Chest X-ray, PA view. Patient: 16 years old, sex M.
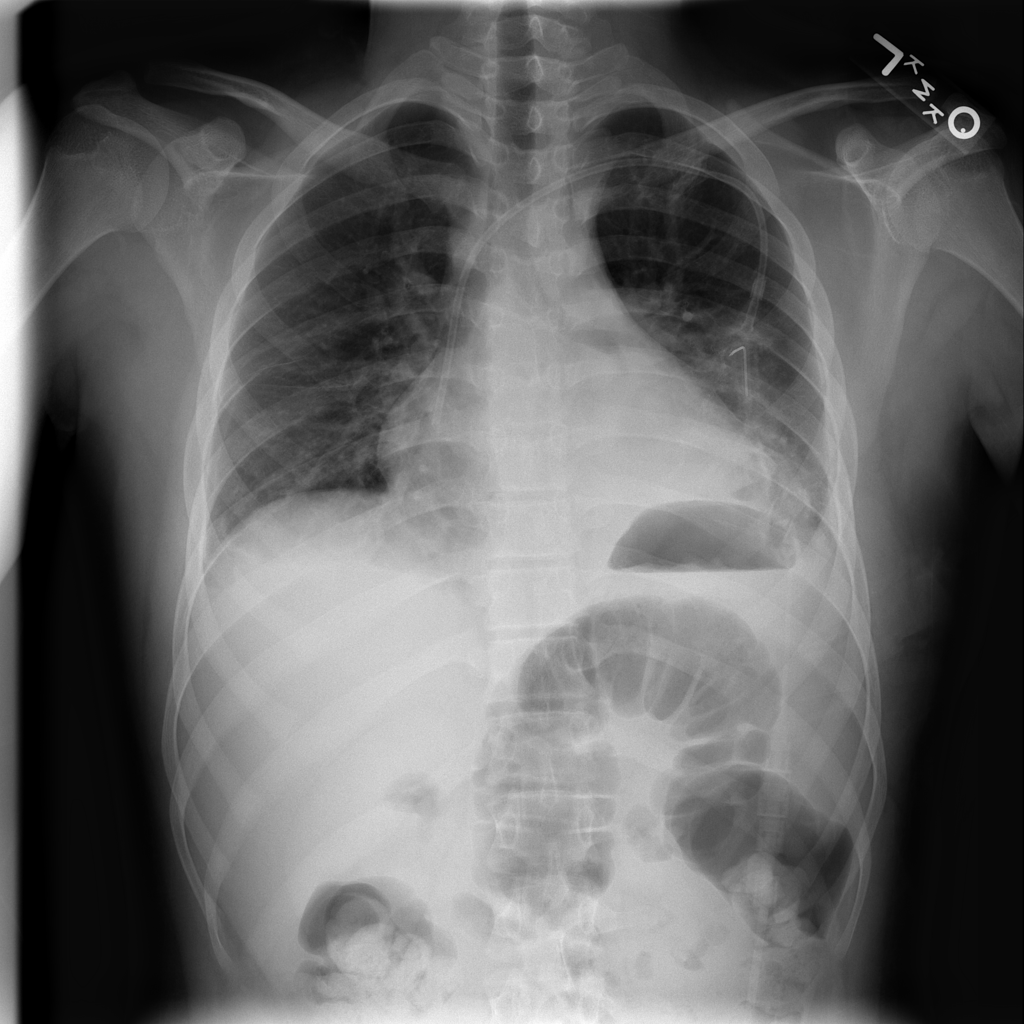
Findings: Atelectasis